九年级 · 度量几何学
(本小题8.0分)

如图, $l_{1} / / l_{2} / / l_{3}, A B=5, D E=4, E F=8$, 求 $A C$ 的长.

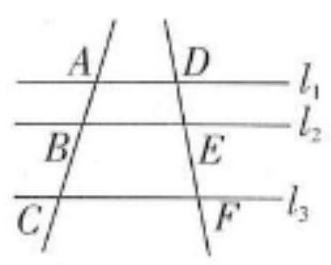
答案:  $\because l_{1} / / l_{2} / / l_{3}, \therefore \frac{A B}{B C}=\frac{D E}{E F}$, 即 $\frac{5}{B C}=\frac{4}{8}, \therefore B C=10, \therefore A C=A B+B C=5+10=15$.

解析: 见答案